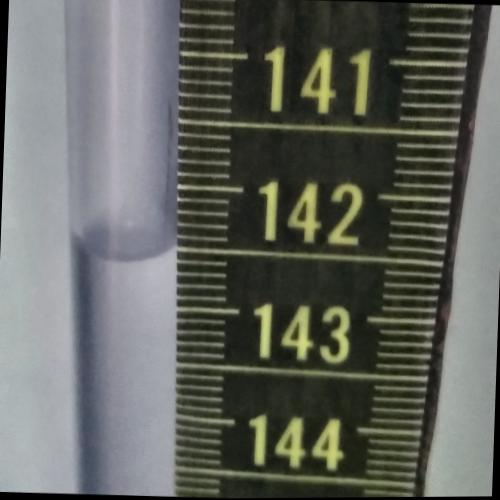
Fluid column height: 142.6 cm